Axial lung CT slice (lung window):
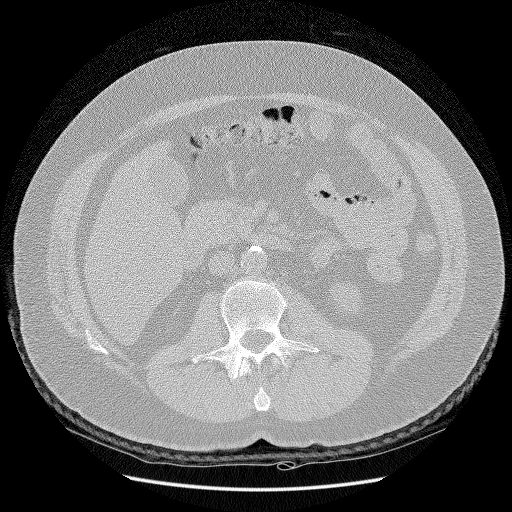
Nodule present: no